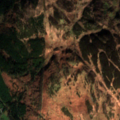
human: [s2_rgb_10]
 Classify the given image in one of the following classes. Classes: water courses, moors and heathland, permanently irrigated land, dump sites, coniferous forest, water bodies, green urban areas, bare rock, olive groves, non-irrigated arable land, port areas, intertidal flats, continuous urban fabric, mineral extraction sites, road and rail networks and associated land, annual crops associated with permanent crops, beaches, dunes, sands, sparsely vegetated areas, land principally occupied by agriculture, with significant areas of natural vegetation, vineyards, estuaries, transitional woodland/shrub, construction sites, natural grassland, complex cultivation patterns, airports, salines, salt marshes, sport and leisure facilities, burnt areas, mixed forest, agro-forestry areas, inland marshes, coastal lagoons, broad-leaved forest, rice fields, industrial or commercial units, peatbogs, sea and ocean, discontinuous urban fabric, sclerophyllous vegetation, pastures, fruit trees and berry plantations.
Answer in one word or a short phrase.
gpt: discontinuous urban fabric, pastures, coniferous forest, moors and heathland, transitional woodland/shrub